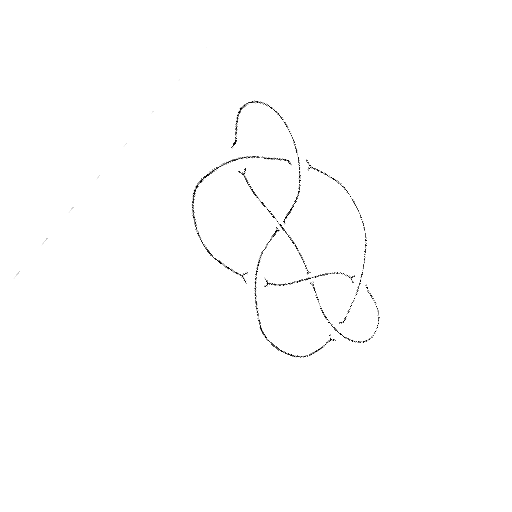
Crossing number: 7